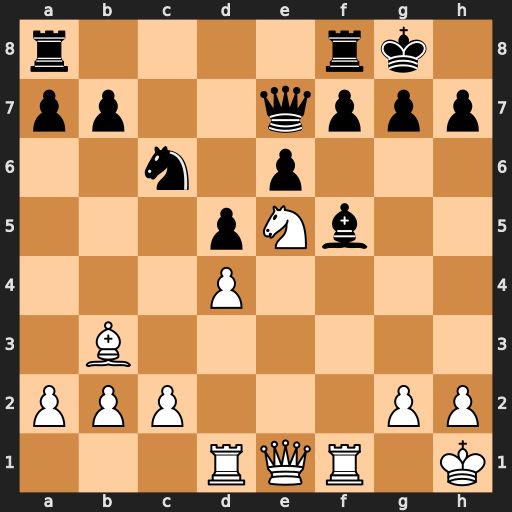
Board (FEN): r4rk1/pp2qppp/2n1p3/3pNb2/3P4/1B6/PPP3PP/3RQR1K
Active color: w
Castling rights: -
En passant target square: -
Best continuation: Nxc6 bxc6 Rxf5